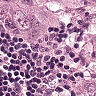
Metastatic tissue present: yes